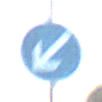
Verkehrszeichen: VorgeschriebeneVorbeifahrtLinks
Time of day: SunriseSunset
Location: Outdoor (RoadRail)
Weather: PartlyCloudy
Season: NotSpecified
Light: Natural